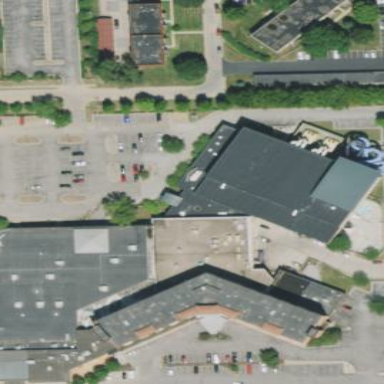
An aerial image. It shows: Conference center building.